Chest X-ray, PA view. Patient: 47 years old, sex M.
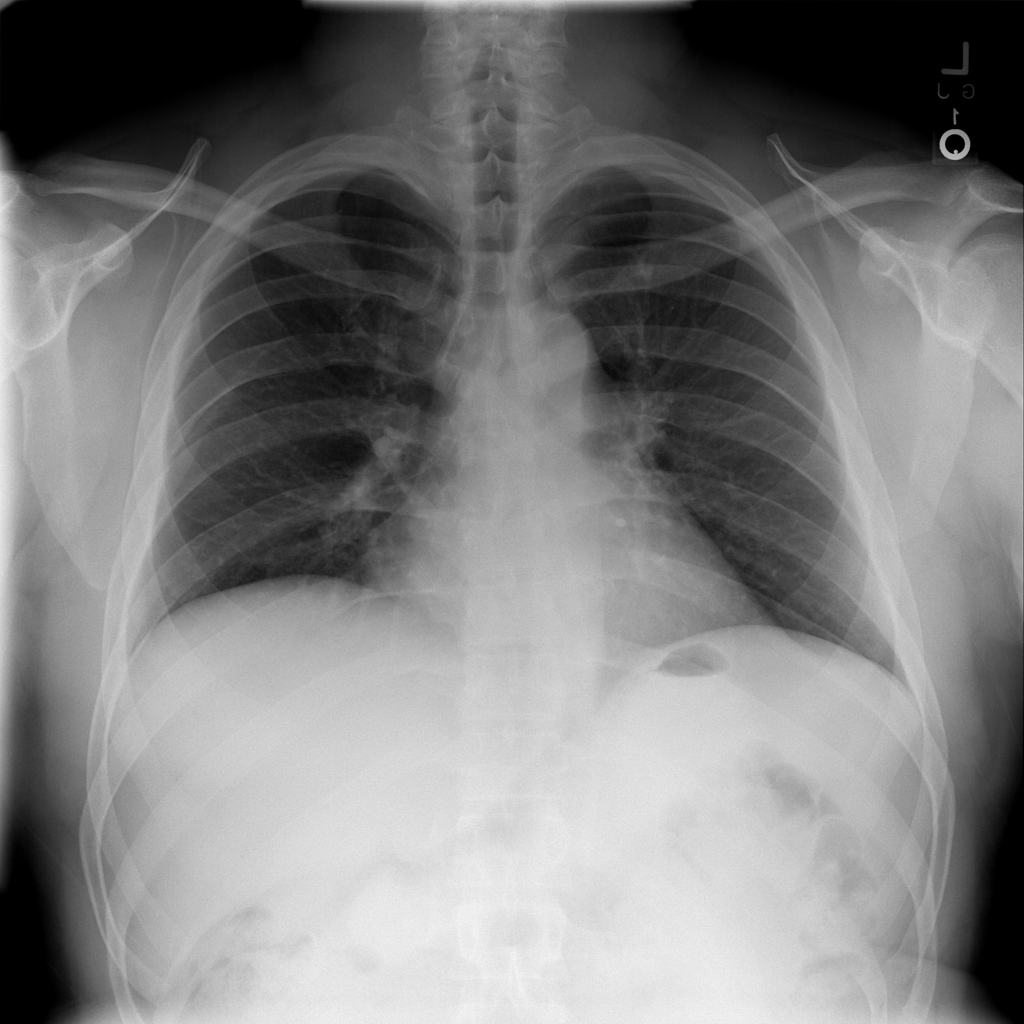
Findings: No Finding